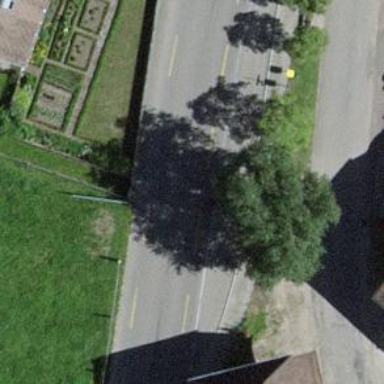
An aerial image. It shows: Asphalt residential road with dedicated cycle lane.